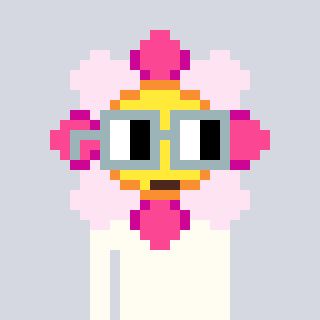
a pixel art character with square dark gray glasses, a flower-shaped head and a grayscale-colored body on a cool background